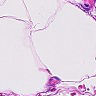
Metastatic tissue present: no